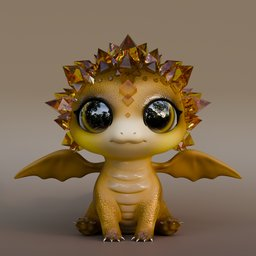
Label: animals